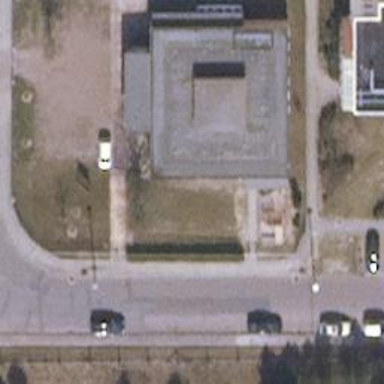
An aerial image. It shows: Flat-roofed building.